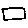
Label: square